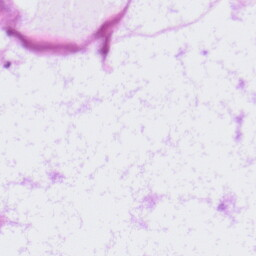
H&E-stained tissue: LymphNode